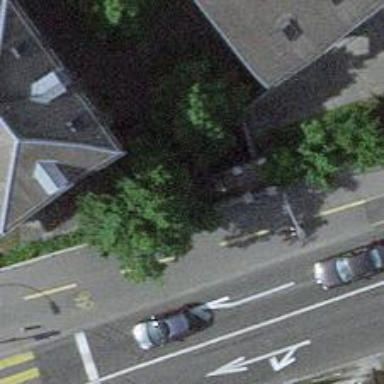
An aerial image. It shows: Set of steps on the road.